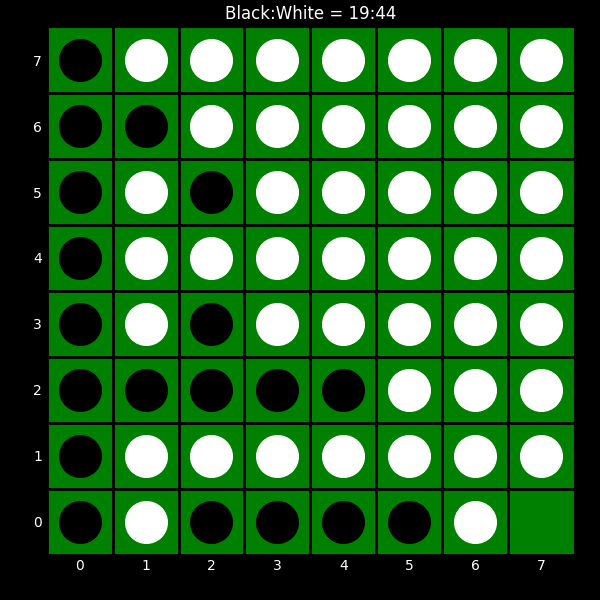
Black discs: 19
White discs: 44